Field crop: maize
Growth stage: 1
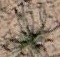
Species: salsola